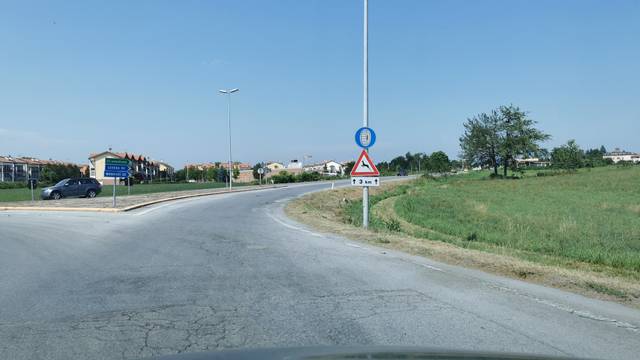
Region: Italy
Coordinates: 44.384, 7.567